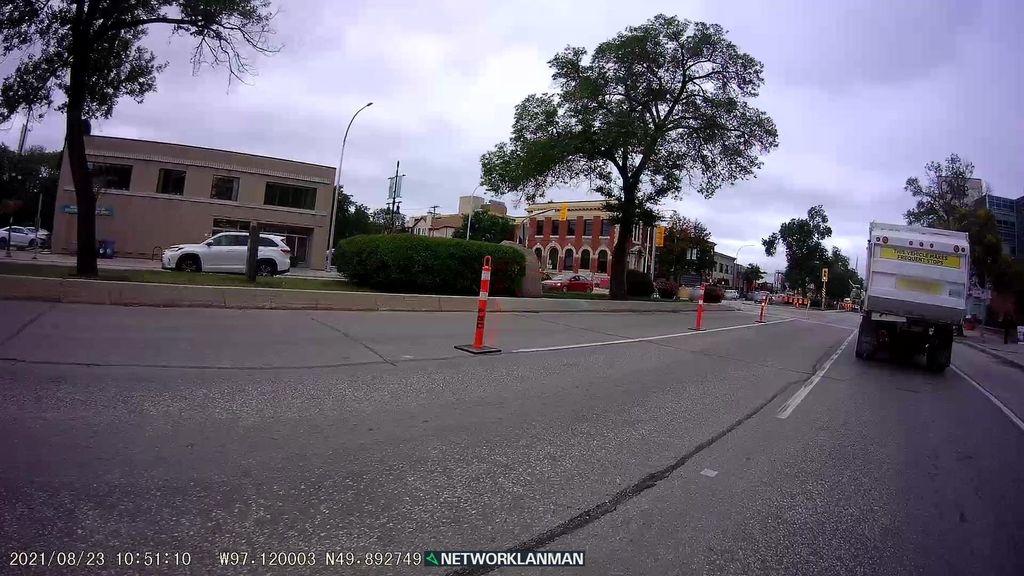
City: winnipeg